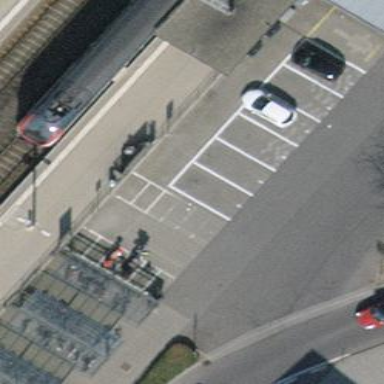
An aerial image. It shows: Motorcycle parking area.